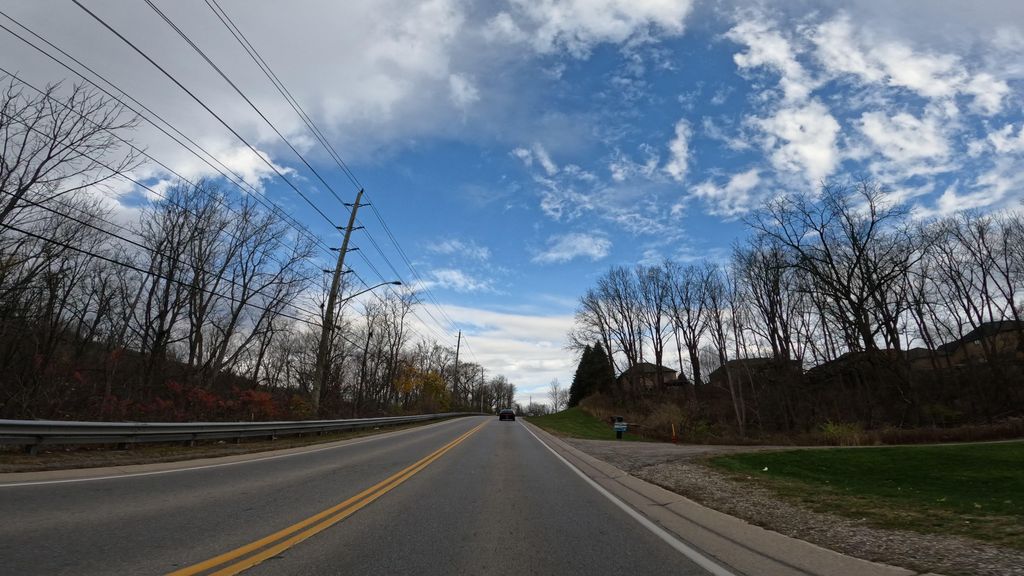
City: hamilton